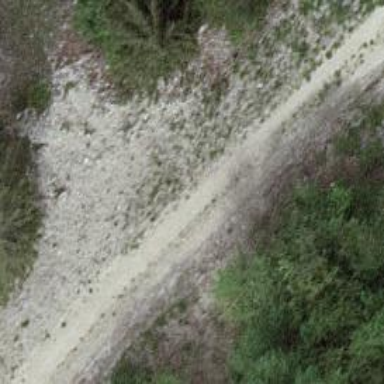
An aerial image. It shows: Gravel track with grade3 tracktype.